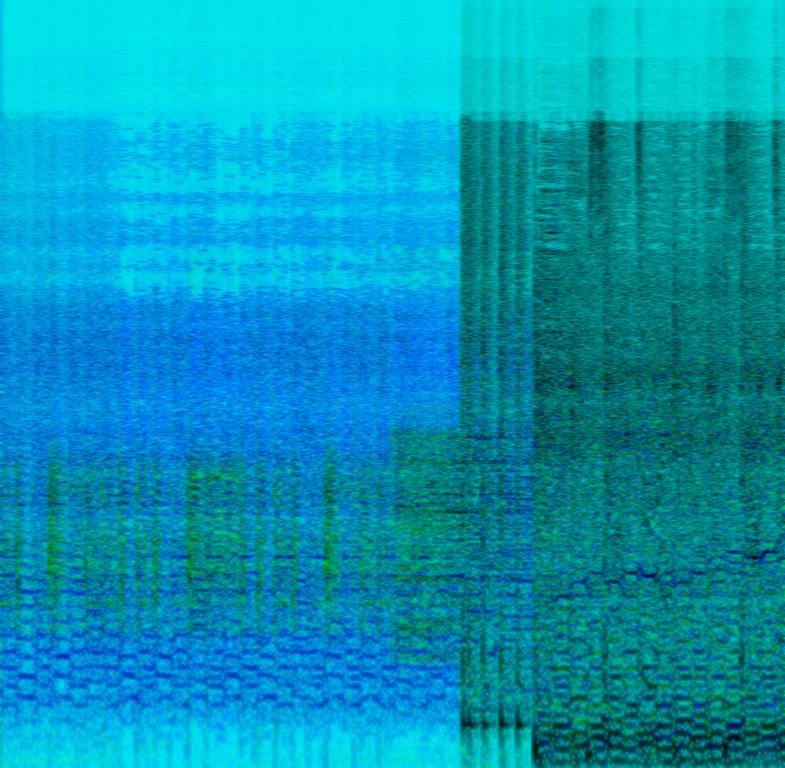
The Metal song features a screaming male vocal singing repetitive lyrics over distorted bass, aggressive electric guitar riff, punchy snare and kick hits, energetic cymbals and modulated acid synth lead melody. In the first half of the loop, there is a filter effect, that builds the tension before the bass drops. It sounds manic, aggressive and energetic, like something you would listen to while jumping in the mosh pit.